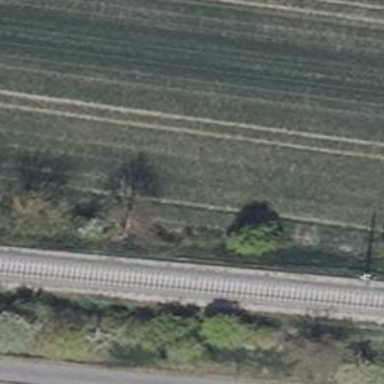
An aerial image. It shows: Row of deciduous broadleaved trees.